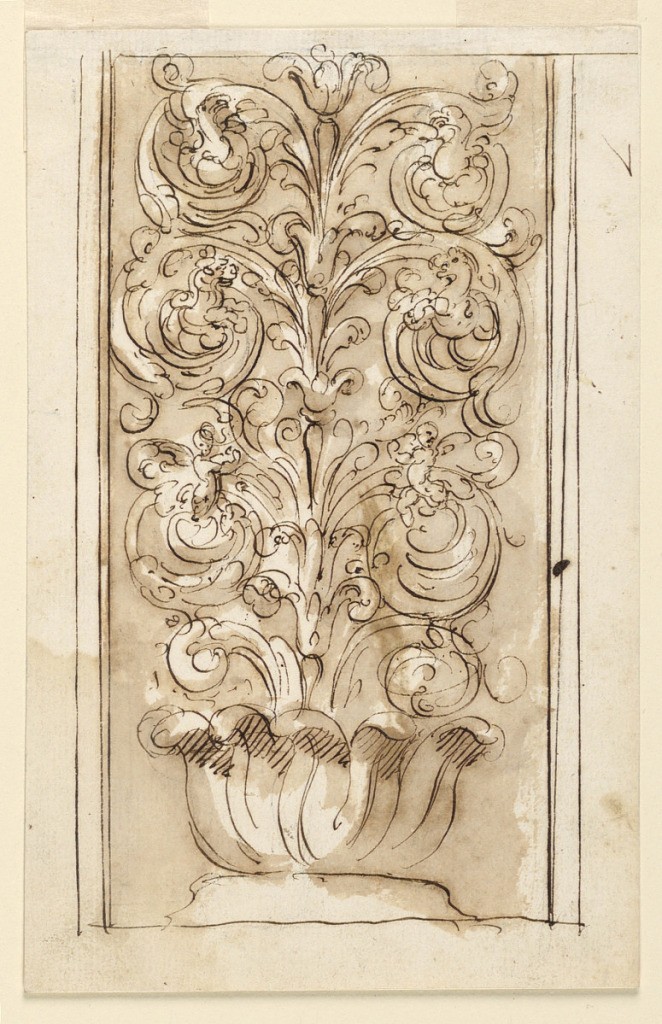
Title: Drawing
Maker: Leonardo Scaglia, French, active Italy, 1640 – 1650
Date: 1620-1630
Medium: Black chalk, pen, brush, brown. Paper
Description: Vertical rectangle. From a large calix rises an acanthus plant, with four pairs of spirals, disposed vertically in four rows. From the blossoms of the two upper rows spring Half-figures of eagles and lions, respectively; in four rows. From the blossoms of the third row spring three-quarter figures representing winged children. The framing moldings are sketched laterally, above and below framing line.